Field crop: maize
Growth stage: 1
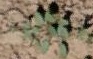
Species: convolvulus